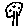
Label: tree